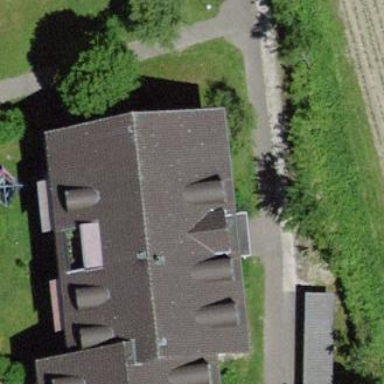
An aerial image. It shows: Gabled roof on building that houses apartments.